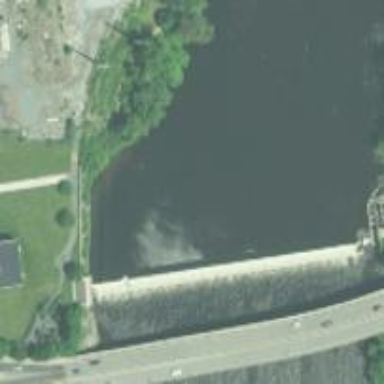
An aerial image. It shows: Dam along waterway.